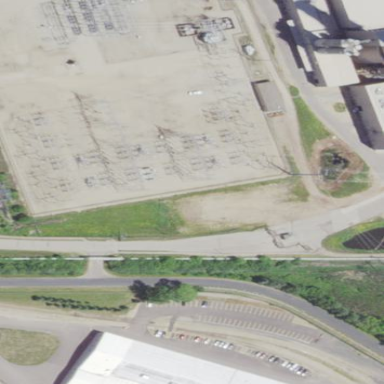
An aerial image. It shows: Transmission level substation.